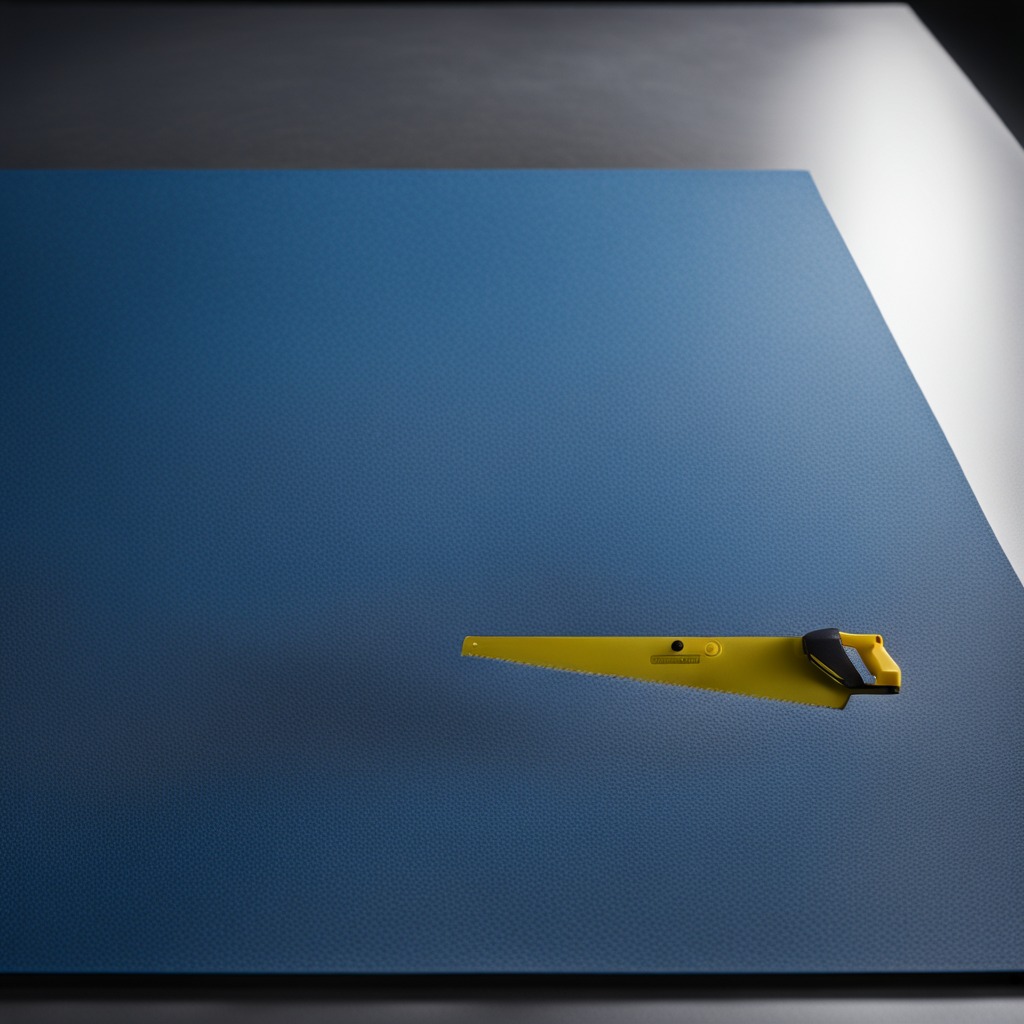
A metal saw is lying on the granite tabletop.